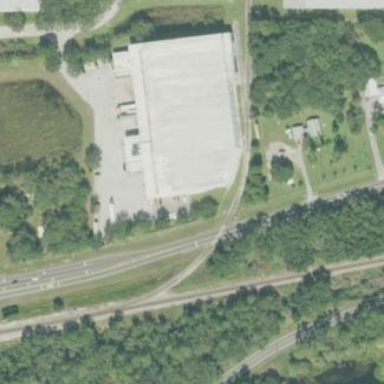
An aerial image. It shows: Warehouse building.